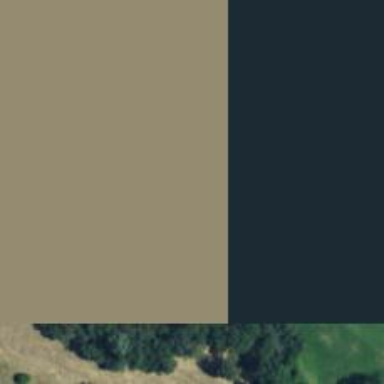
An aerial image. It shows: Golf hole.